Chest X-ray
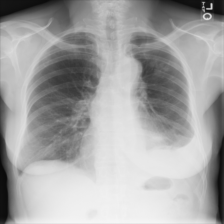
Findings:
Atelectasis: negative
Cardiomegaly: negative
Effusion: negative
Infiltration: negative
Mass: negative
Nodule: negative
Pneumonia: positive
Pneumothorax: negative
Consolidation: negative
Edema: negative
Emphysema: negative
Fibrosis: negative
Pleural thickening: positive
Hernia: negative